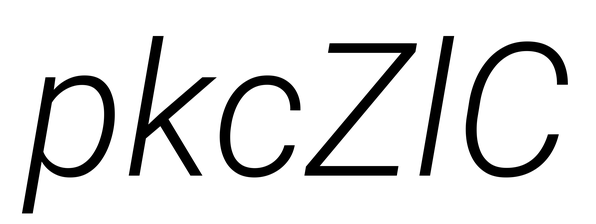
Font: Roboto-Italic_Light_Italic